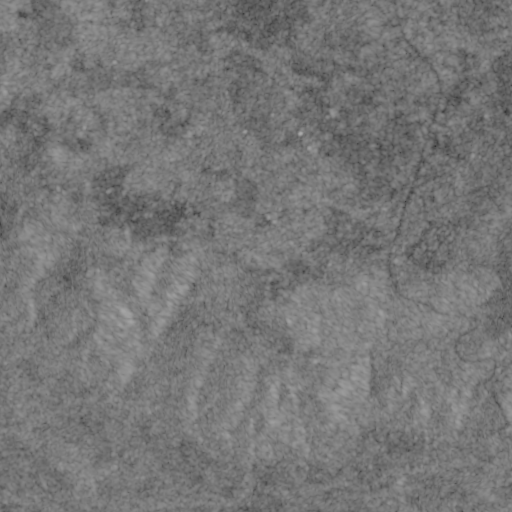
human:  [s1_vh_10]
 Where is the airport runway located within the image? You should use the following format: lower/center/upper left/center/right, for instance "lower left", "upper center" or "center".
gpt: The airport runway is located in the center right of the image.
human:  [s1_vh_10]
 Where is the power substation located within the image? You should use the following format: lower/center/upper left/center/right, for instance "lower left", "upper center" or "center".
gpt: The power substation is located in the upper center of the image.
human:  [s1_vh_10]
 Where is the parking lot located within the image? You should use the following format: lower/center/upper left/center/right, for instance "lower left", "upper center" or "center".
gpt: There is no parking lot in the image.

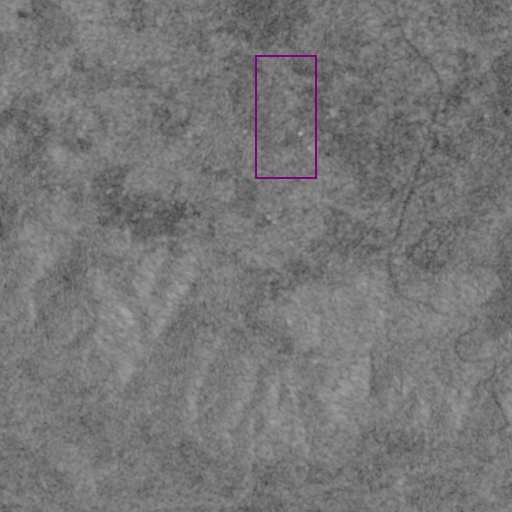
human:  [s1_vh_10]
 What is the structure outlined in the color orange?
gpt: There is no orange outline.
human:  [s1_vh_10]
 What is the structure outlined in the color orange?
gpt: There is no structure outlined in orange.